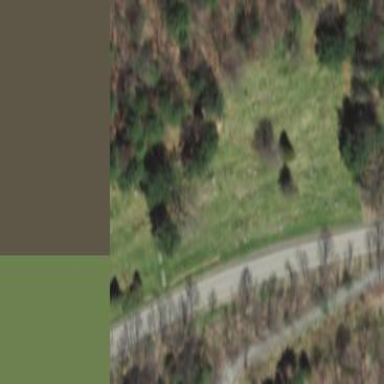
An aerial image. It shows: Cemetery.